Question: How would i achieve the following :

I have no idea what they are or how to replicate them.
The left one is some kind of transparent view that appears over the page and the right one is a square box that appears while the app is processing.
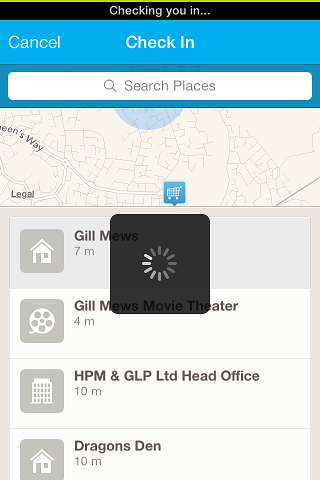
Answer: For the first one, try a semi-transparent subview brought to the front of other subviews and then other subviews for content. Or, take an image of the underlying view and push a modal view with that image as the background with other views over it to get the visual style you want.
For the second, take a look at <URL>.